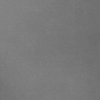
Label: dusty